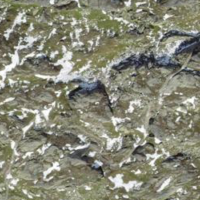
EUNIS habitat code: 31
Species observed at this site:
Saxifraga bryoides